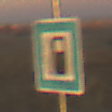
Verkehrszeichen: Tankstelle
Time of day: SunriseSunset
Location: Outdoor (Nature)
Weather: Clear
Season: NotSpecified
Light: Natural